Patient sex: F
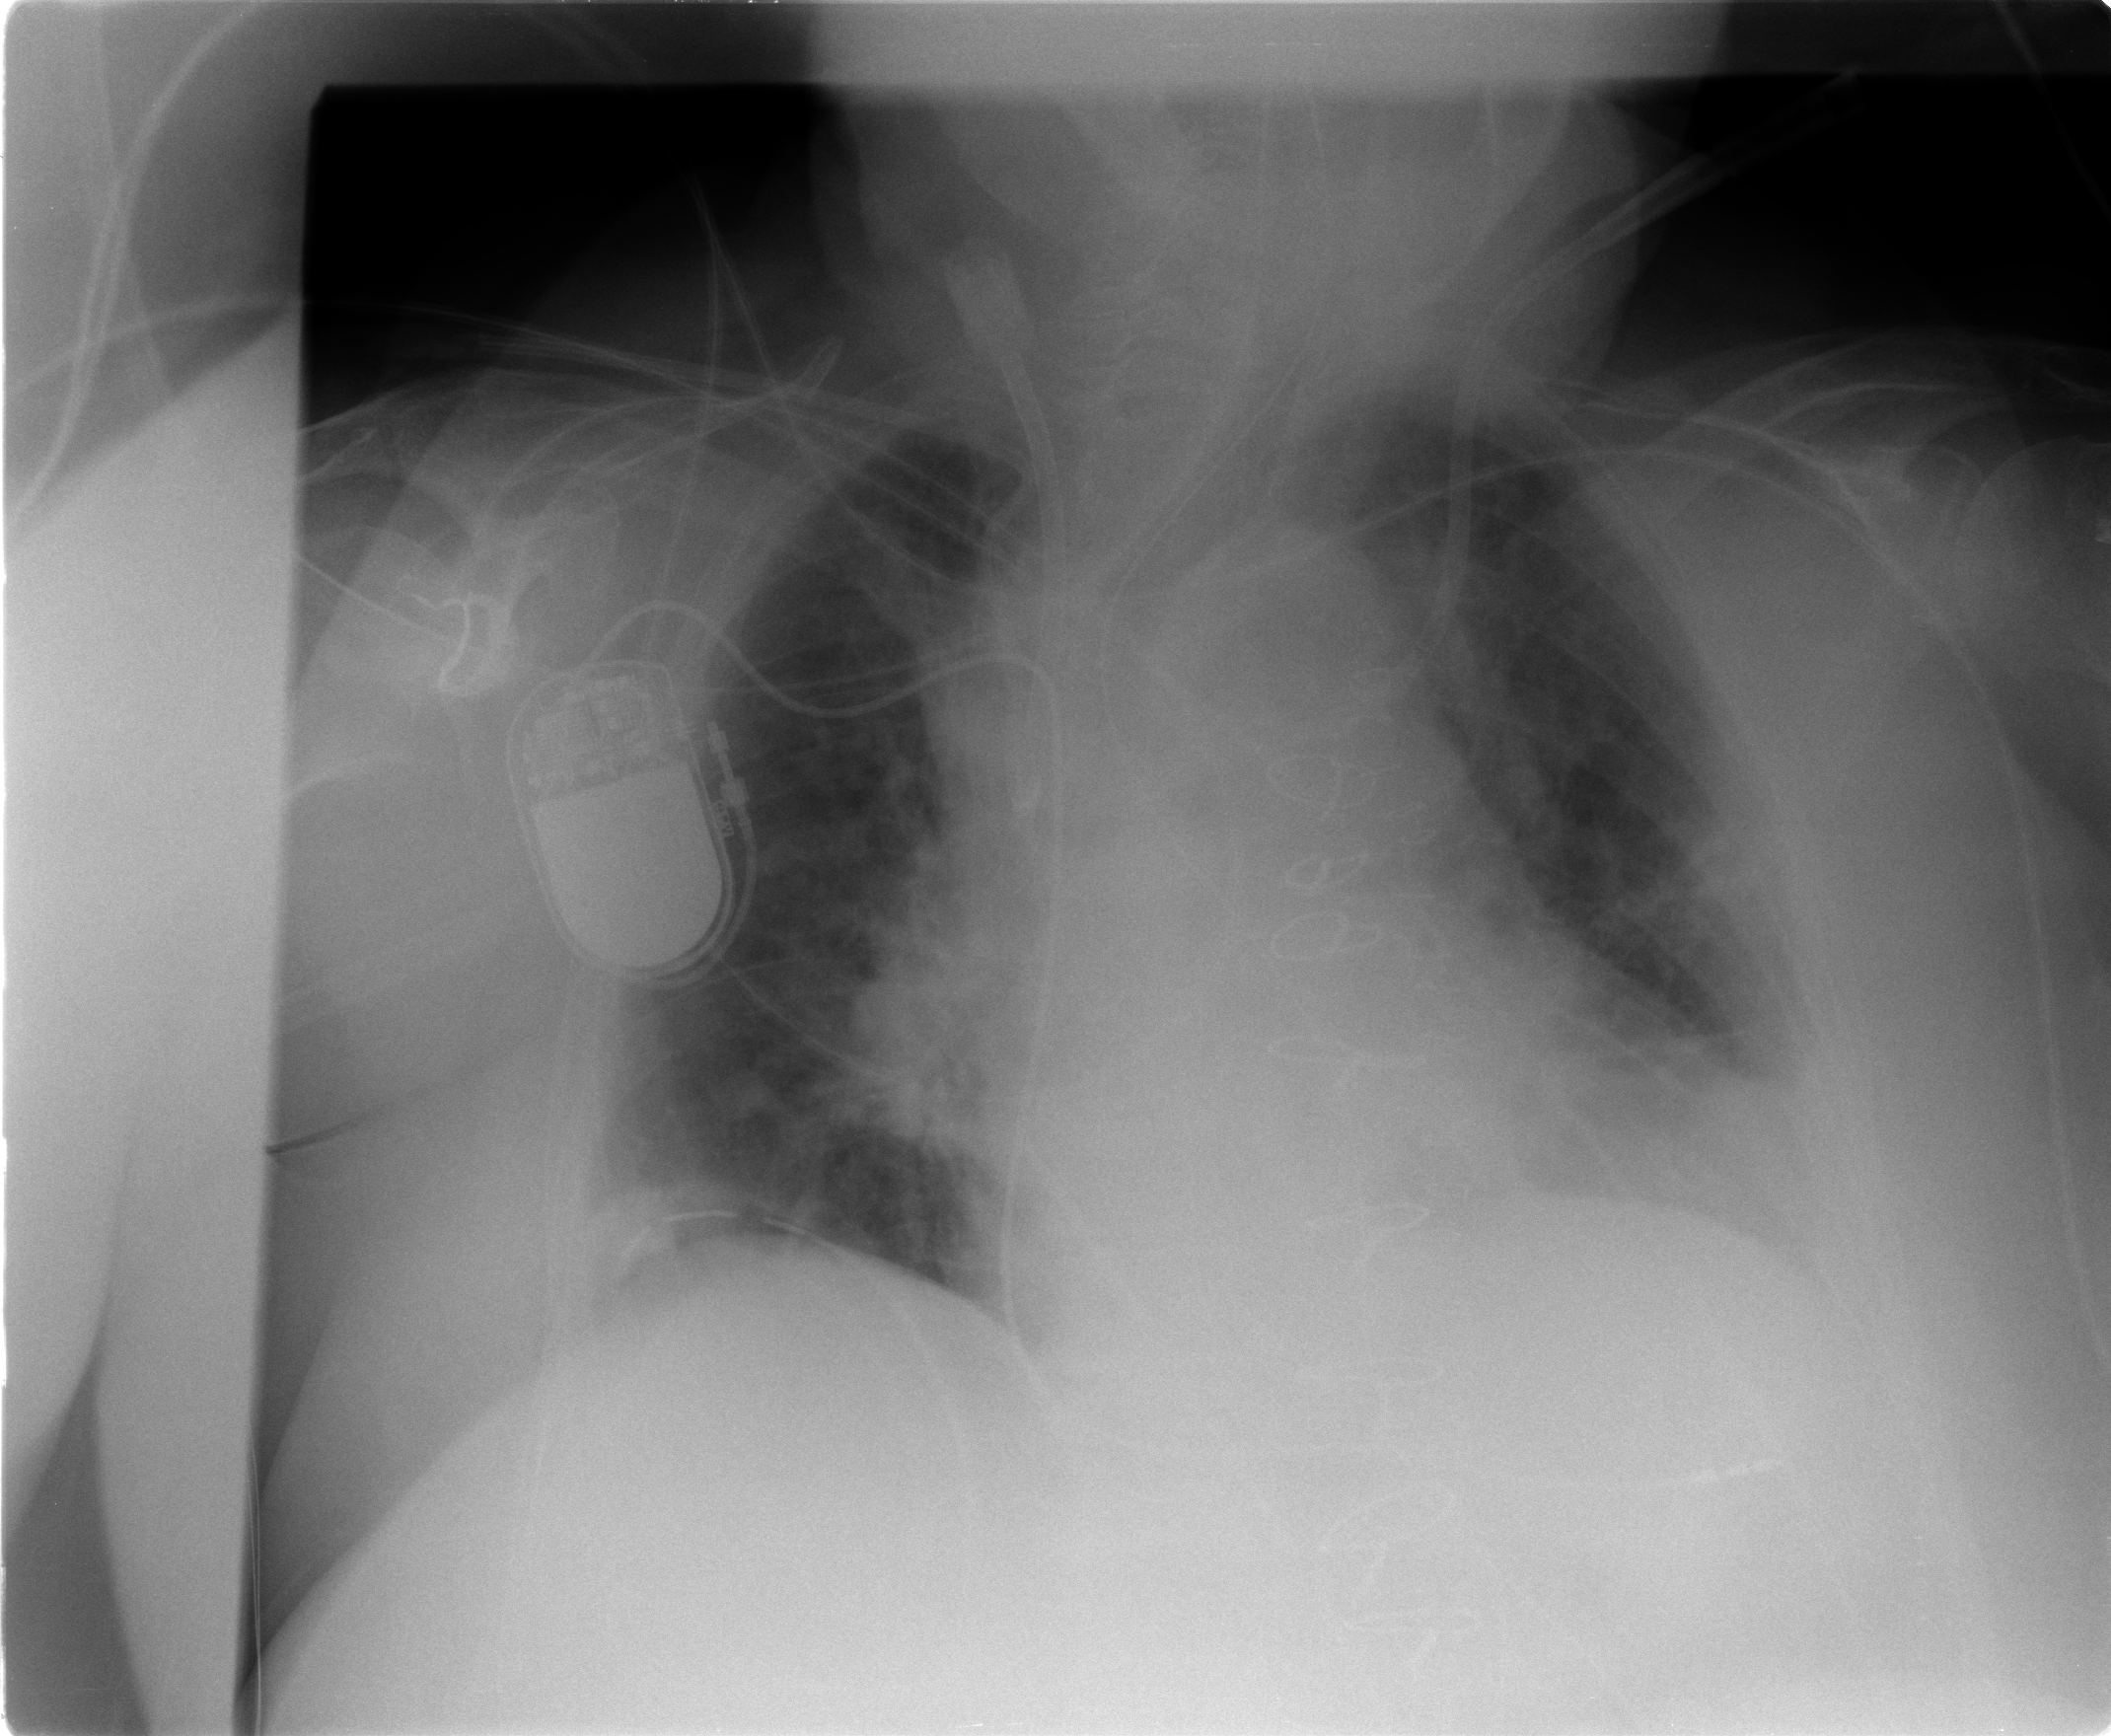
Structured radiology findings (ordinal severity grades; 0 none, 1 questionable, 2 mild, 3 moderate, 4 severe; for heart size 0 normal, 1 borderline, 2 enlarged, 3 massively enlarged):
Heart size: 2
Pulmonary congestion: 3
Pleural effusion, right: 0
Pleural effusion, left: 1
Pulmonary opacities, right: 0
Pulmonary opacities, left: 0
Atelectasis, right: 1
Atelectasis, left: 2